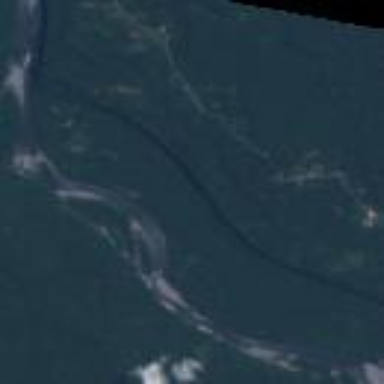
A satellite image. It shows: River flowing through natural landscape.